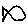
Label: fish